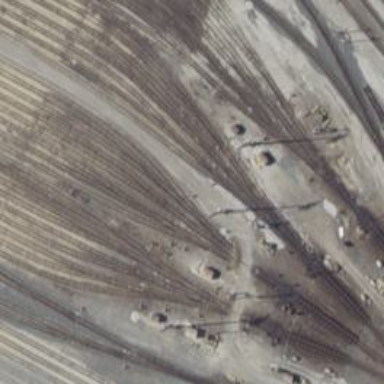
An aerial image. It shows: Railway yard in service.